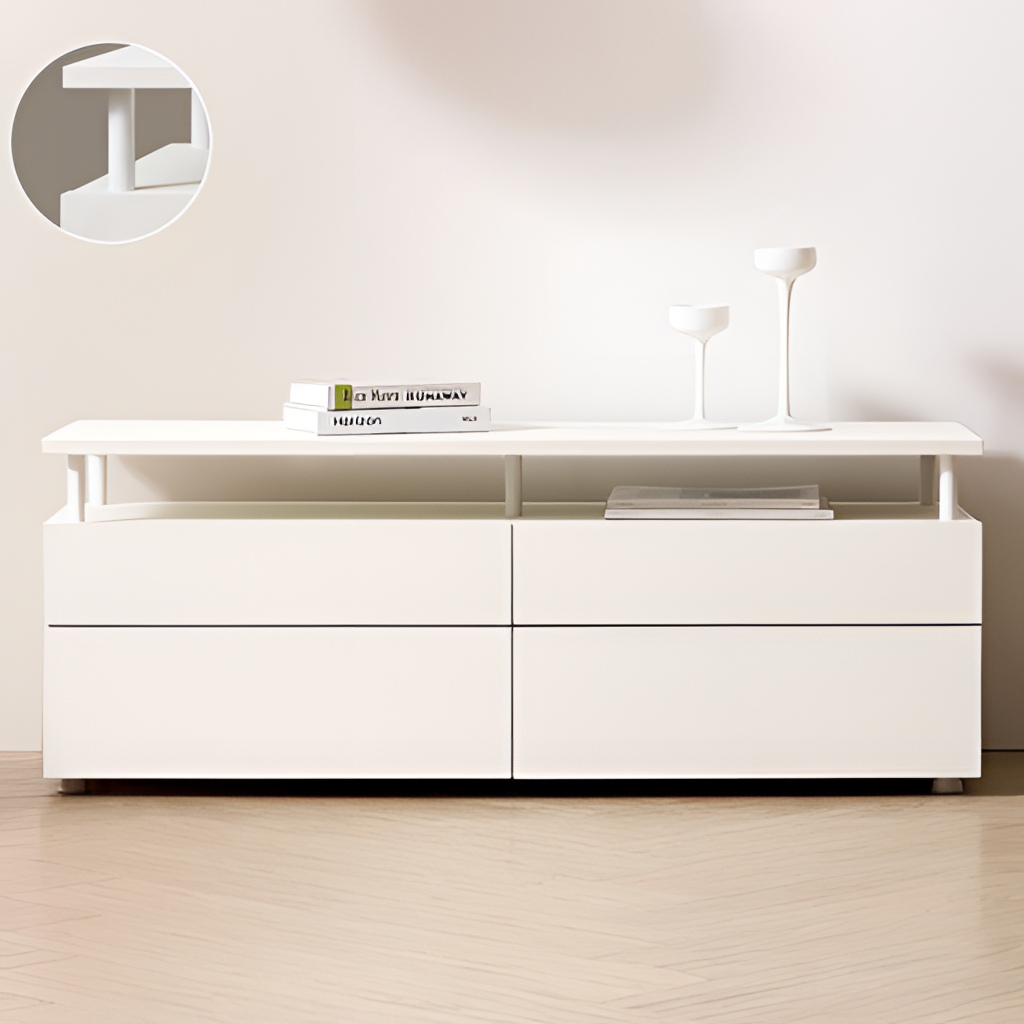
living room, wood cabinet, tan wood flooring, with herringbone pattern, minimalist, paint wallpaper, with solid pattern